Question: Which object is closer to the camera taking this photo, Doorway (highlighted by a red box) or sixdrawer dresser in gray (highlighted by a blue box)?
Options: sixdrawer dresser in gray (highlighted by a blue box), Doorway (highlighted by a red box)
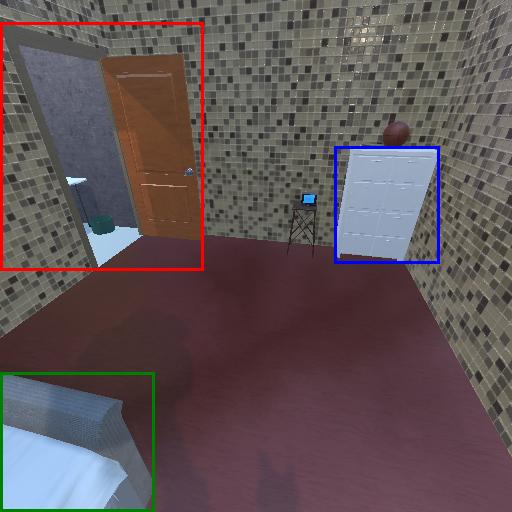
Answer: sixdrawer dresser in gray (highlighted by a blue box)